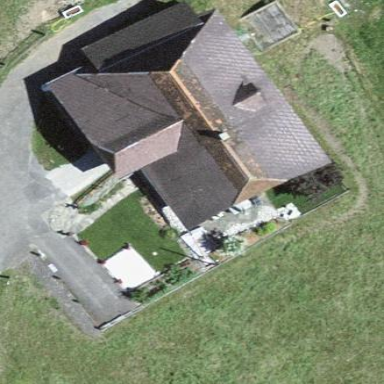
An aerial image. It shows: Farm building.